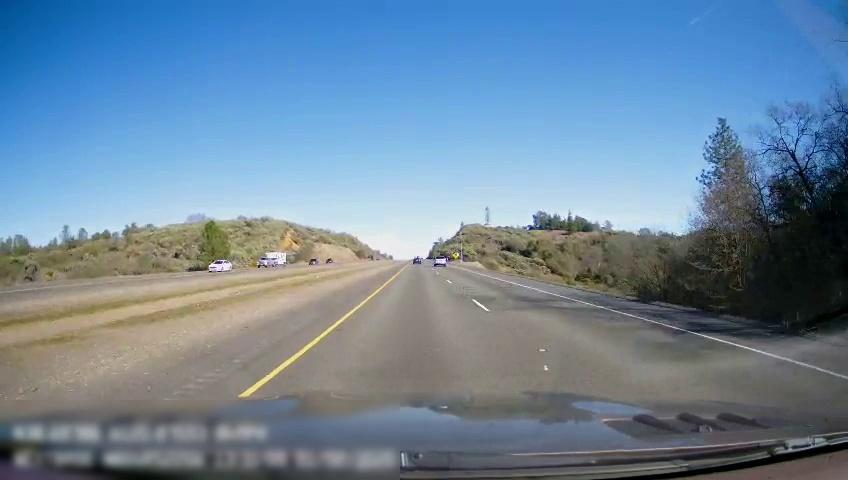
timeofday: Day
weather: Sunny
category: Drivable Space
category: Drivable Space
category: Vehicles | Car
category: Vehicles | Truck
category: Vehicles | SUV
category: Lanes | Current Lane
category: Lanes | Current Lane
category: Lanes | Alternate Lane